Field crop: tomato
Growth stage: 1
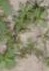
Species: portulaca